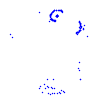
Particle: proton